Field crop: maize
Growth stage: 1
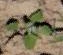
Species: chenopodium